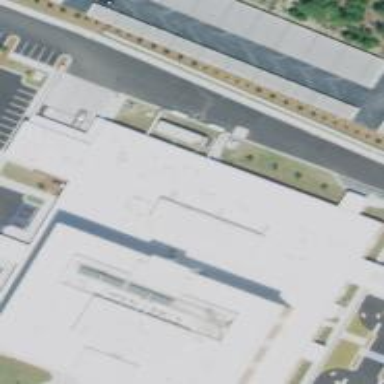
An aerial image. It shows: Hospital building.